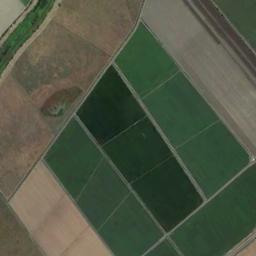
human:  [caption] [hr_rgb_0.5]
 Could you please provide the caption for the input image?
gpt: Dozens of neatly arranged green and tan mixed rectangular farmlands of different sizes .

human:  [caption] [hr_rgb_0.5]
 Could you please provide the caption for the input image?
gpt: Some rectangular farmlands of different colors and sizes are on the ground and some paths go through the farmlands .

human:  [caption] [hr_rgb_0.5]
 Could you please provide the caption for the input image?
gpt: There are many crops in rectangular farmlands .

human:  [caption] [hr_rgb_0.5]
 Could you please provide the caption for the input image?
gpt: There are some green and bare rectangular farmland .

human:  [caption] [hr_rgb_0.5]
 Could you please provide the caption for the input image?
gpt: There are some green rectangular farmlands and a brown one .